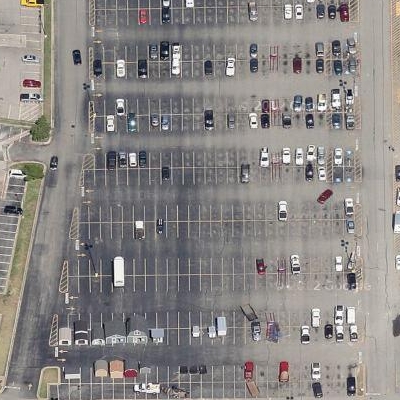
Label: gParking